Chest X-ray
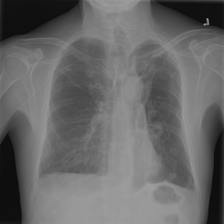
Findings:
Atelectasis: negative
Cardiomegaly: negative
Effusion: negative
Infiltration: negative
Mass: negative
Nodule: negative
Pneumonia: negative
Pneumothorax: negative
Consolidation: negative
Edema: negative
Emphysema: negative
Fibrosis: negative
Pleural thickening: negative
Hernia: negative